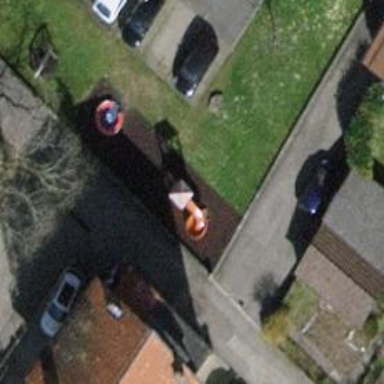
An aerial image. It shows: Playground area for leisure land.